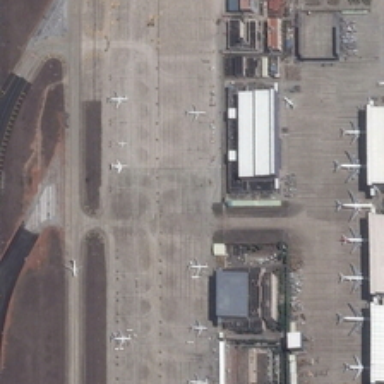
Some planes are in an airport near several buildings .